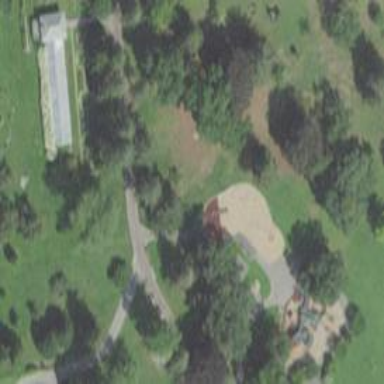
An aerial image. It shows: Playground area for leisure activities on the land.